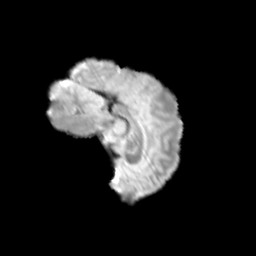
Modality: T2w
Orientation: sagittal
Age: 11
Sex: female
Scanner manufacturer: siemens
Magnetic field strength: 3 T
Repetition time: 3.8 s
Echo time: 0.07 s